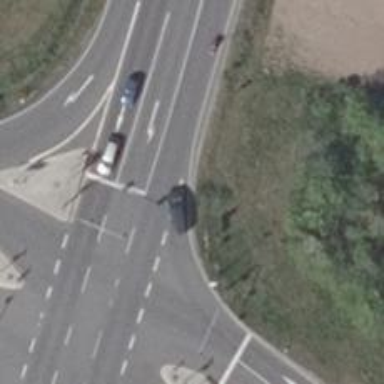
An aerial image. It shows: Road with traffic signals for signaling.